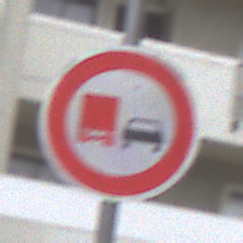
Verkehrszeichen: UeberholverbotKraftfahrzeuge
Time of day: Midday
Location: Outdoor (Urban)
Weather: Overcast
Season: NotSpecified
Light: Natural